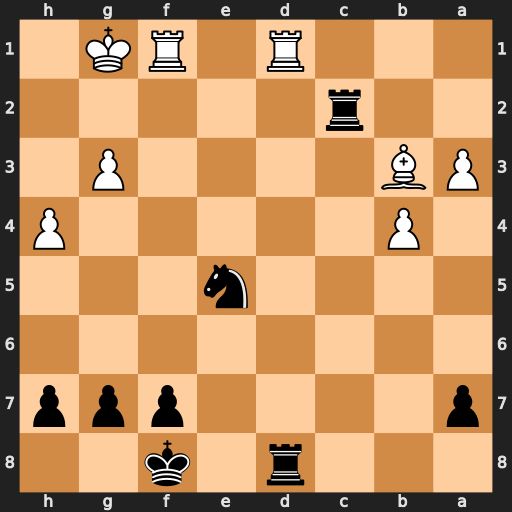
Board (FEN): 3r1k2/p4ppp/8/4n3/1P5P/PB4P1/2r5/3R1RK1
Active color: b
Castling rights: -
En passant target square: -
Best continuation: Nf3+ Rxf3 Rxd1+ Rf1 Rxf1+